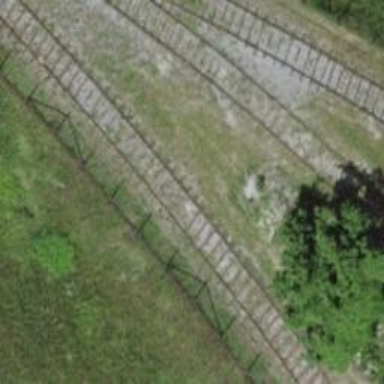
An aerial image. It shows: Single-track railway yard.